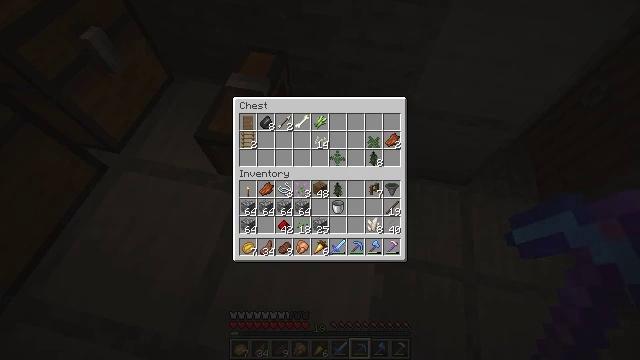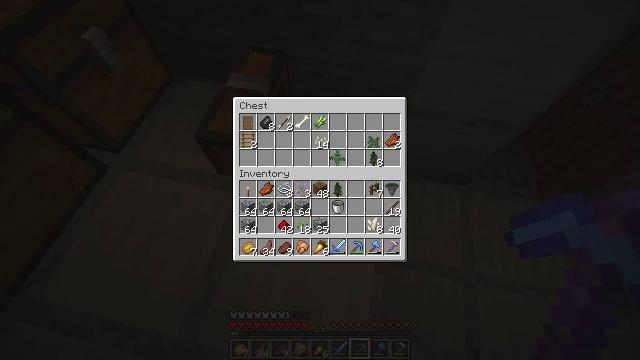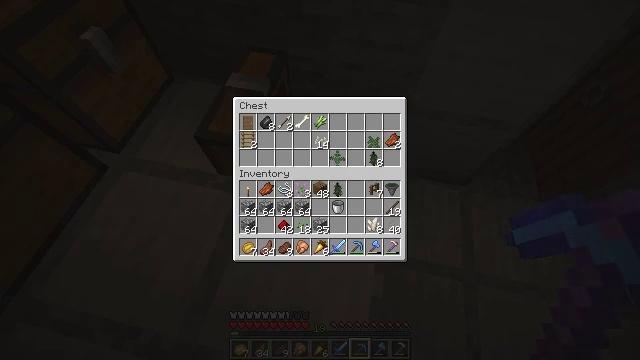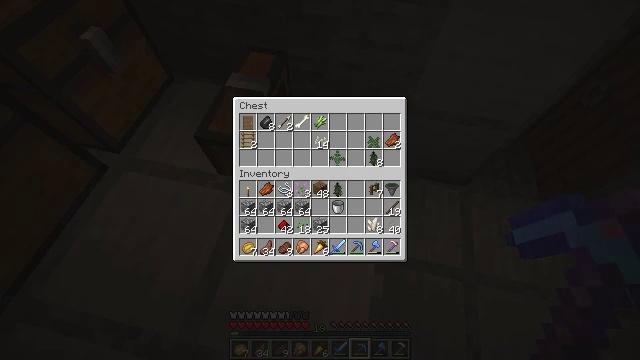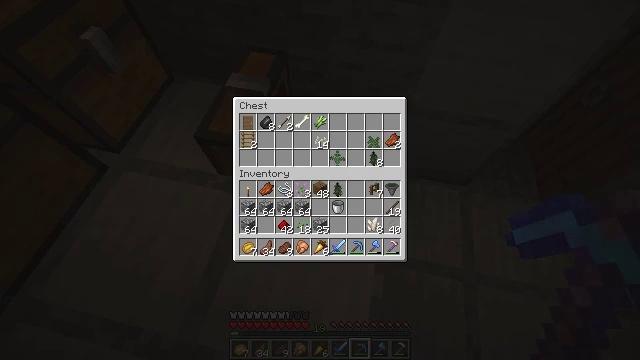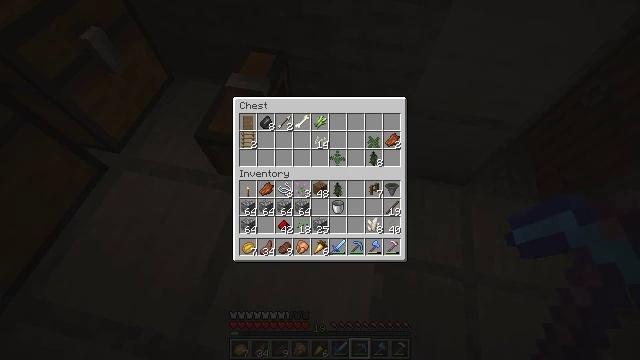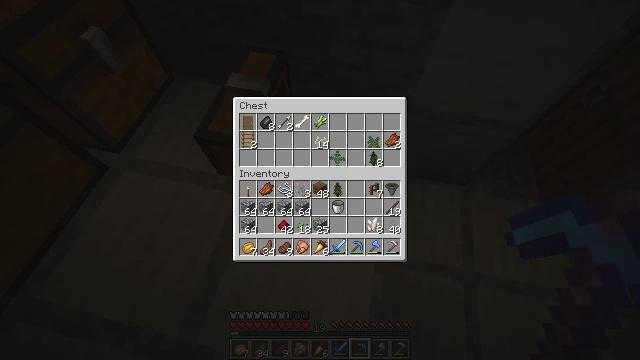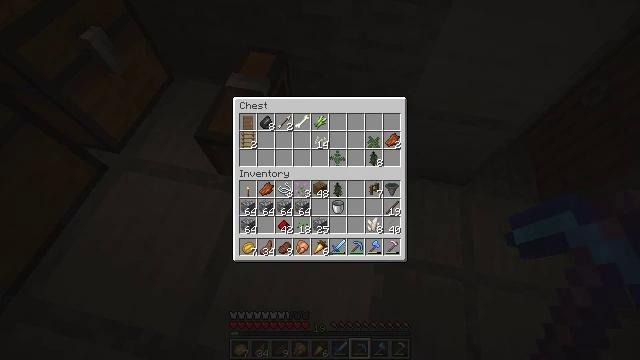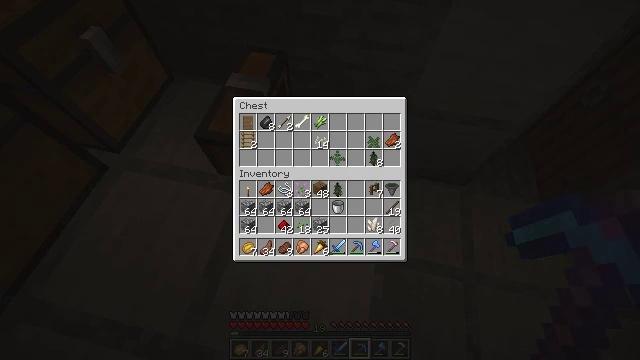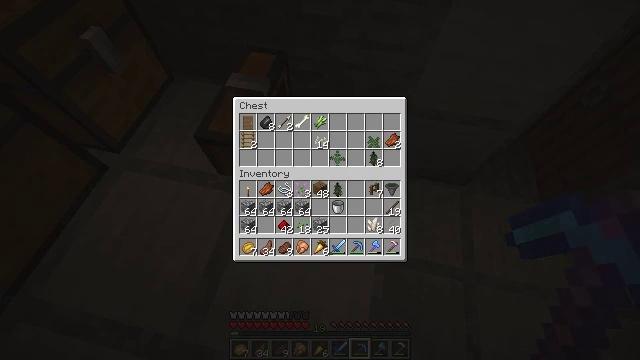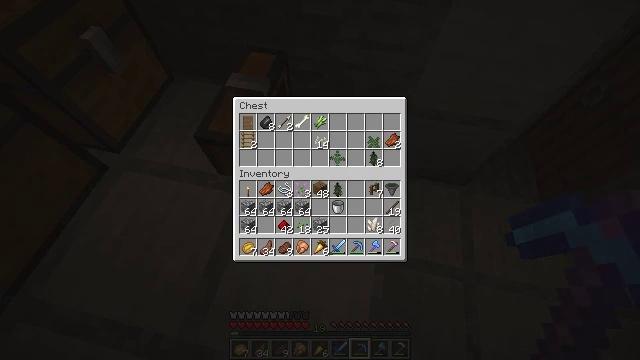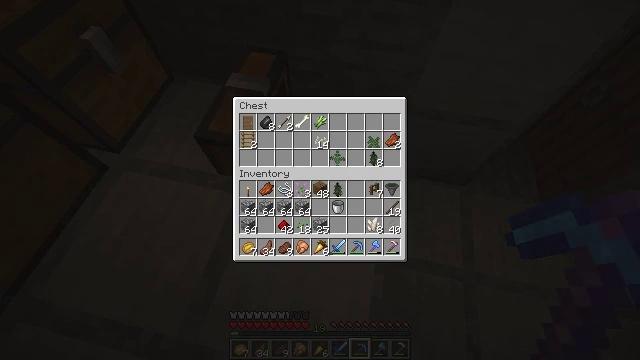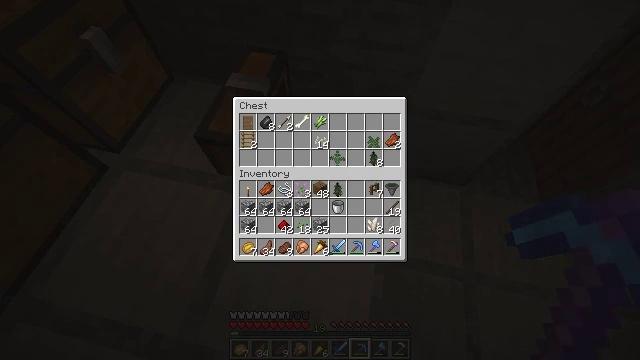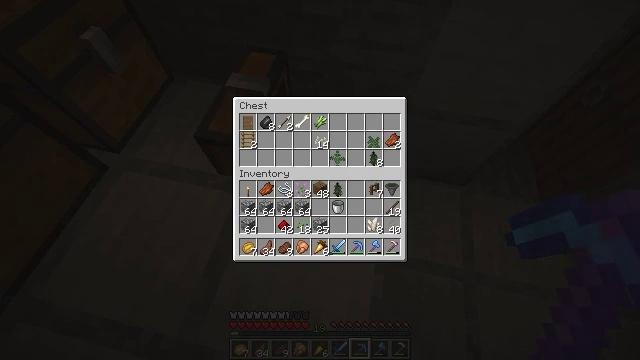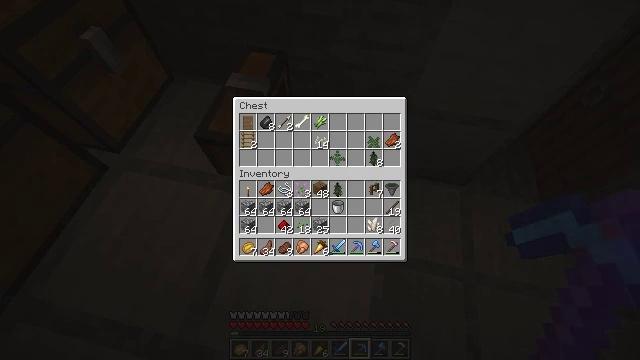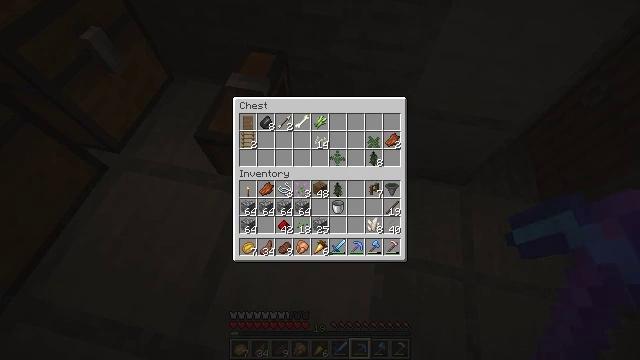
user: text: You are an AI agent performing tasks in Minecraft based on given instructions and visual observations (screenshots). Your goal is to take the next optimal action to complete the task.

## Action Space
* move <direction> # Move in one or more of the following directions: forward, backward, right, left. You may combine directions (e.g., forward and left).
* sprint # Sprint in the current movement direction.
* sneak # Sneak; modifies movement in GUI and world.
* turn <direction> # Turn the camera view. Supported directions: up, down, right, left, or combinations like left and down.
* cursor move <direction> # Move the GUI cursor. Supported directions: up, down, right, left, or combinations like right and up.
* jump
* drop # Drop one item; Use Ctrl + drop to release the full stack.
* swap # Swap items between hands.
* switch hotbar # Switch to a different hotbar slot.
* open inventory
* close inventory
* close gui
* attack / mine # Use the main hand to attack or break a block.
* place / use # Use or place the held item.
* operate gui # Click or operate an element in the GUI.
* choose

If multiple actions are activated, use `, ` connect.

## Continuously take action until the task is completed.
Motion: motion action
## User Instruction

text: Get wheat from the farmland.
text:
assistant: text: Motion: no_op
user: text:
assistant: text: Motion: no_op
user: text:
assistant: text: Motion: no_op
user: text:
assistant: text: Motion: no_op
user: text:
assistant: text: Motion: no_op
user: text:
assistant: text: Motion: no_op
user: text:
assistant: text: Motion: no_op
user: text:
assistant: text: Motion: no_op
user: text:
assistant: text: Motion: no_op
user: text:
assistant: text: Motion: no_op
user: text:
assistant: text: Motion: no_op
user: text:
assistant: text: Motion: no_op
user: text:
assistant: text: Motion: no_op
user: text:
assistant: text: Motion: no_op
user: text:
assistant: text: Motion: no_op
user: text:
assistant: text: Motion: no_op
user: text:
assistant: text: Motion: no_op
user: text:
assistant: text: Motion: no_op
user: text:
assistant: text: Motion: no_op
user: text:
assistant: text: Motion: no_op
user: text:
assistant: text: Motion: no_op
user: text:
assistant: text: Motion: no_op
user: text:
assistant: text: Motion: no_op
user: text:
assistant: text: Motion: no_op
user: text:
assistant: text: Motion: no_op
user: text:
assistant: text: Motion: no_op
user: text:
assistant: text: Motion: no_op
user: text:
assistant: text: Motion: no_op
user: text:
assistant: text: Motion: no_op
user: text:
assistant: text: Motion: no_op